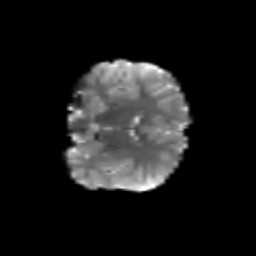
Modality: T2w
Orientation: coronal
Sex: female
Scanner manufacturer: siemens
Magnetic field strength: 3 T
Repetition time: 5 s
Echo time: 0.071 s